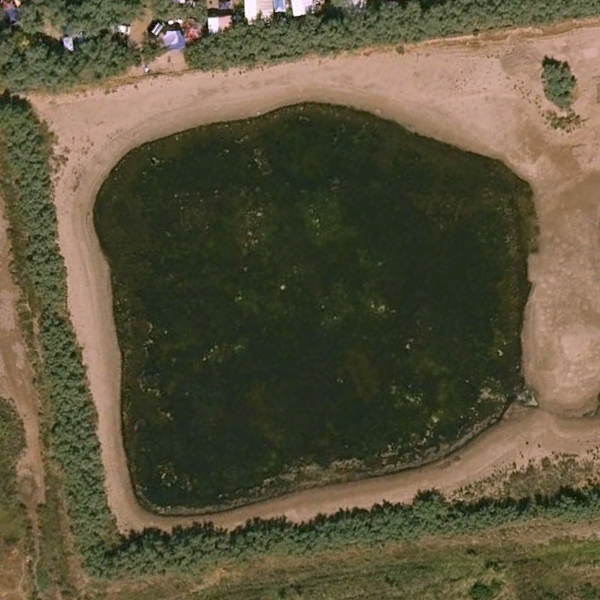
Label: Pond